高三 · 算术
(10 分) 按照下面的流程图操作, 将得到怎样的数集?

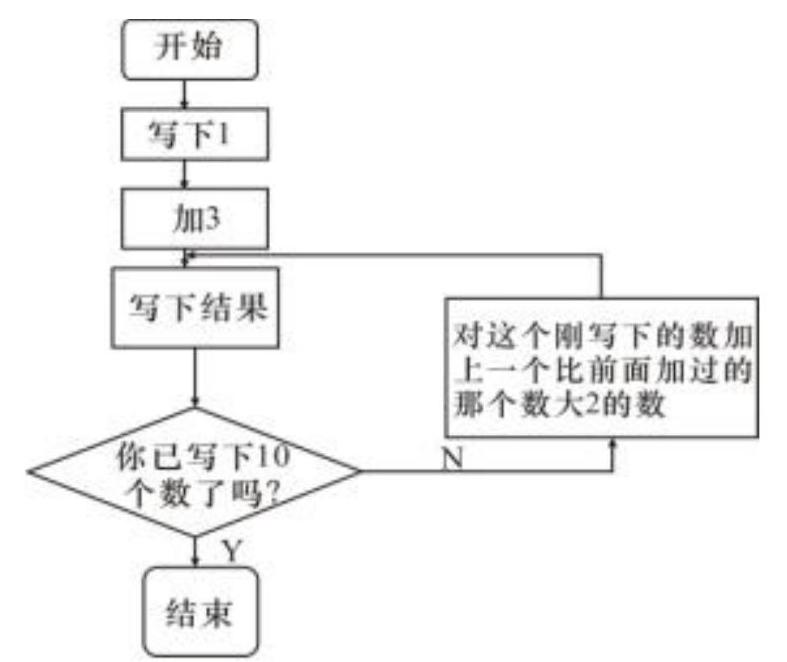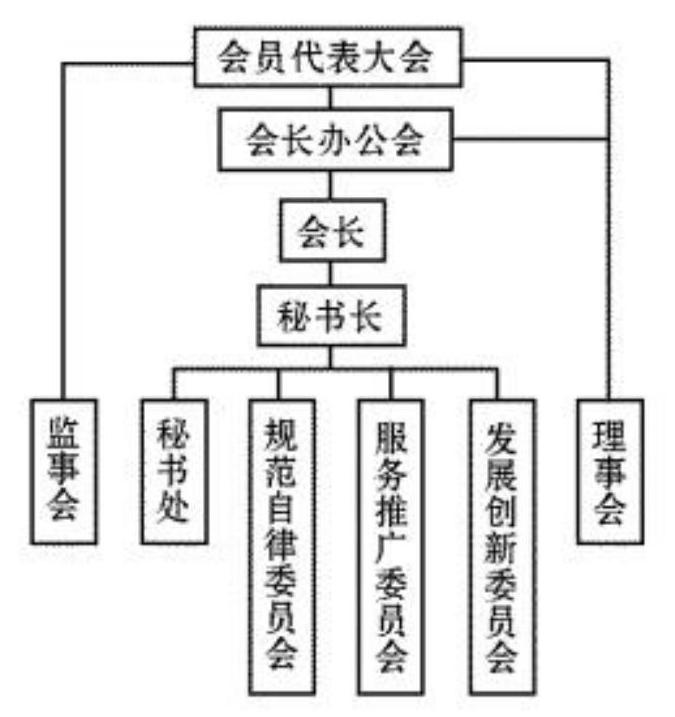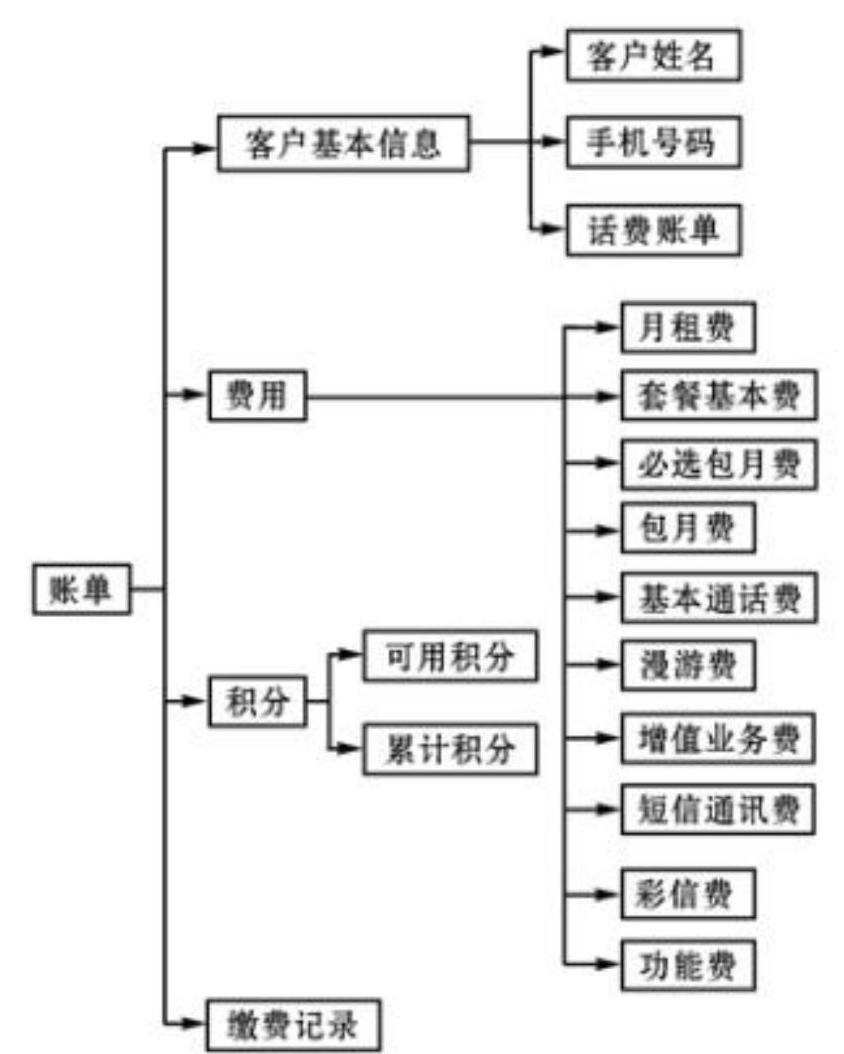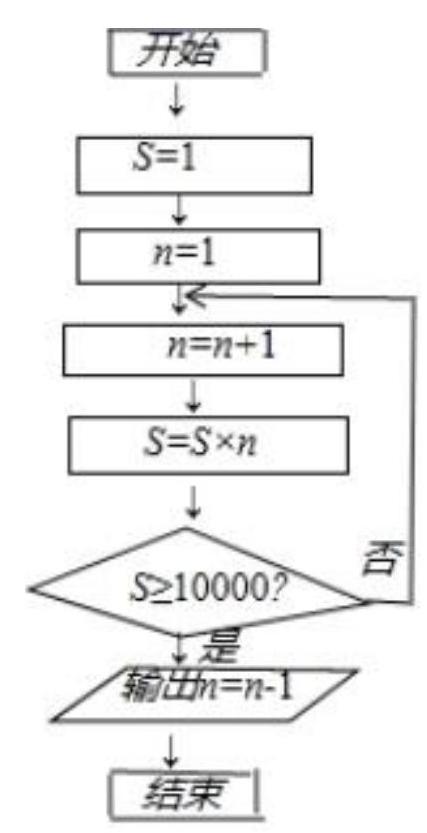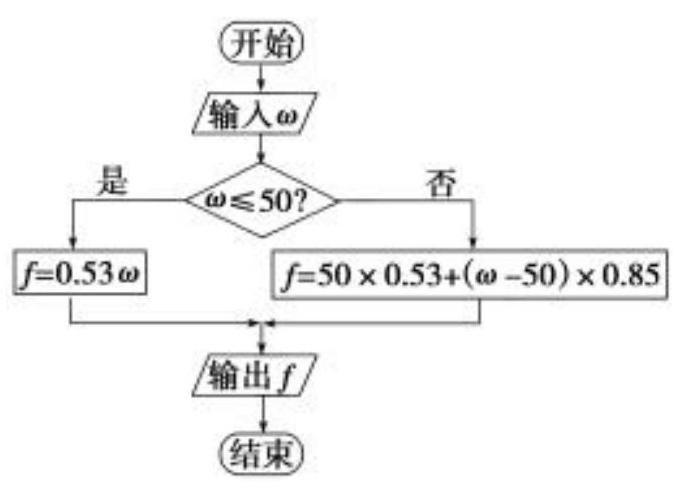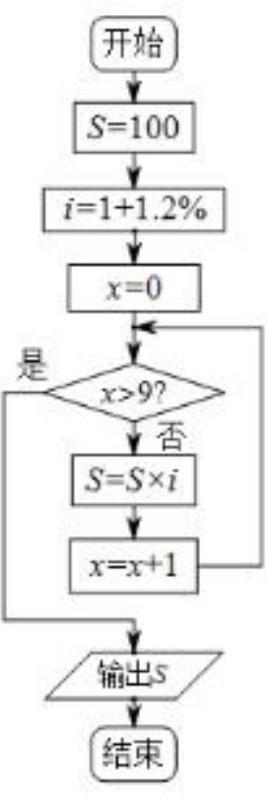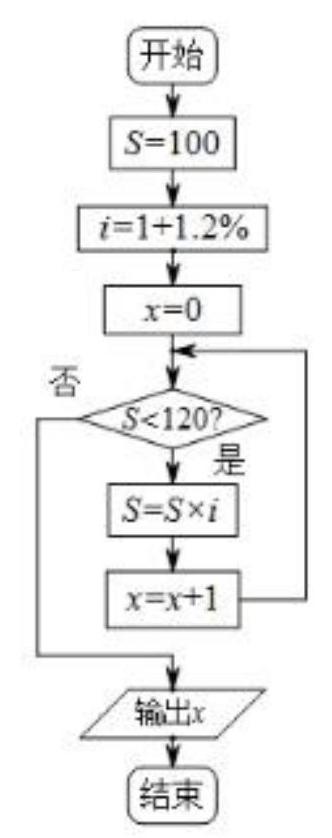
答案: $\{1,4,9,16,25,36,49,64,81,100\}
解析: 答案: $\{1,4,9,16,25,36,49,64,81,100\}$.

【解析】按照流程图操作, 可以得到下面的 10 个数

$1+3=4$

$4+(3+2)=4+5=9$

$9+(5+2)=9+7=16$,

$16+(7+2)=16+9=25$

$25+(9+2)=25+11=36$

$36+(11+2)=36+13=49$,

$49+(13+2)=49+15=64$,

$64+(15+2)=64+17=81$,

$81+(17+2)=81+19=100$

这样, 可以得到数集 $\{1,4,9,16,25,36,49,64,81,100\}$.18. 答案:见解析。

【解析】该工会的组织结构图如图所示:

19. 答案：见解析.

【解析】由题意得账单共包括四个部分的内容，即客户基本信息、费用、积分和缴费记录，再结合每个部分包含的内容刻画出账单结构图如下图所示:

20. 答案：(1) 程序框图见解析；（2）7.

【解析】(1) 画出满足条件的程序框图如下,

(2) 根据程序框图计算 $1 \times 2 \times 3 \times 4 \times 5 \times 6=720<10000$,

$1 \times 2 \times 3 \times 4 \times 5 \times 6 \times 7=5040<10000$

$1 \times 2 \times 3 \times 4 \times 5 \times 6 \times 7 \times 8=40320 \geq 10000$

所以不等式成立的最大正整数 $n=7$.

21. 答案：见解析.

第一步: 输入物品重量 $\boldsymbol{\omega}$

第二步：如果 $\omega \leq 50$ ，那么 $f=0.53 \omega ，$

否则, $f=50 \times 0.53+(\omega-50) \times 0.85$

第三步: 输出物品重量 $\omega$ 和托运费 $f$.

程序框图如下:

22. 答案：(1) $y=100(1+1.2 \%)^{x}(x \in \mathbb{N})$; (2) 见解析; (3) 见解析.

【解析】(1)一年后, 该城市的人口数为 $100 \times(1+1.2 \%)$;

二年后，该城市的人口数为 $100 \times(1+1.2 \%)^{2}$;

$\cdots$

$x$ 年后，该城市的人口数为 $100 \times(1+1.2 \%)^{n}$

因此，该城市经过 $x$ 年后的人口总数关于 $x$ 的函数关系式为 $y=100(1+1.2 \%)^{x}(x \in \mathbf{N})$.

（2）程序框图如下图所示:

(3) 程序框图如下图所示: